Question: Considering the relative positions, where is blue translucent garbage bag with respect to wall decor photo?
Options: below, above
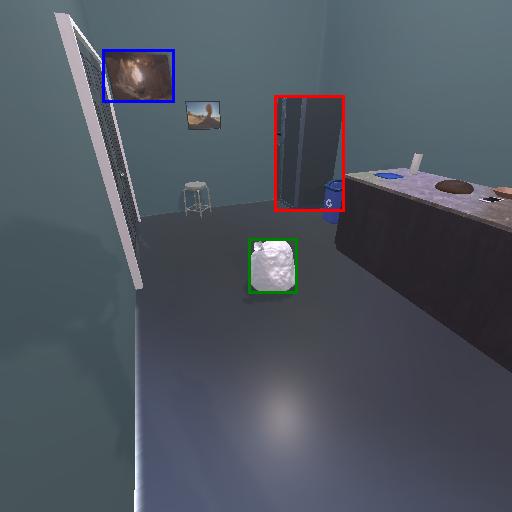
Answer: below